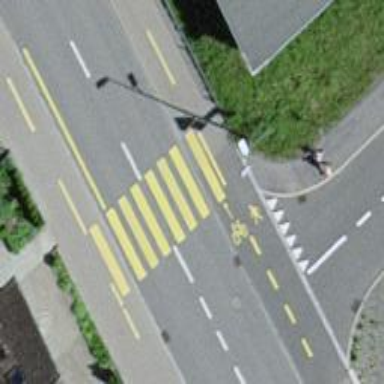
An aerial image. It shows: Zebra crossing on the road.